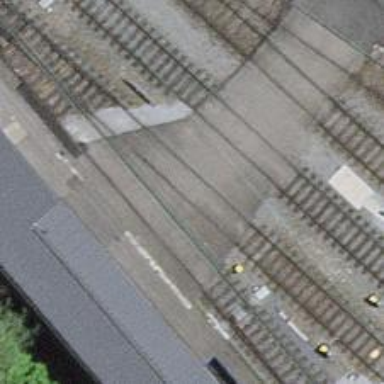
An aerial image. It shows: Level crossing along the railway.